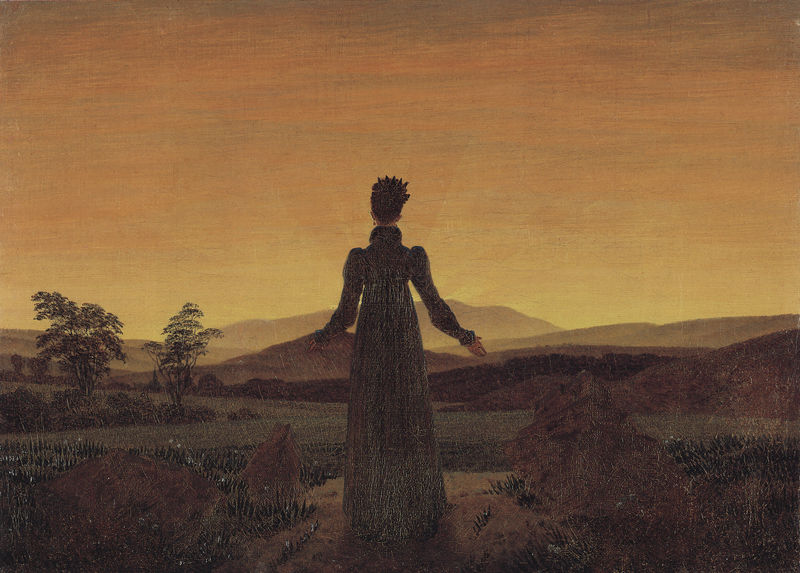
Titel: Frau in der Morgensonne
Künstler: Caspar David Friedrich
Standort: Essen (Ruhr)
Institution: Museum Folkwang
Schlagwörter: baum, berg, blau, blätter, dunkel, feder, felsen, himmel, laub, schatten, wolken, bäume, gelb, grün, landschaft, ocker, abend, blumen, braun, frau, frisur, grau, hell, hintergrund, kleid, licht, mitte, nacht, ohrring, orange, rücken, schwarz, blick, dame, gras, rot, weg, wiese, wolke, malerei, arme, kragen, lang, stehen, stein, steine, hände, dämmerung, ebene, erde, feld, felder, ferne, horizont, hügel, morgen, natur, sonnenaufgang, weite, busch, büsche, einsam, flach, gebüsch, schlank, sonne, sträucher, wiesen, land, haare, stehend, blatt, person, pflanzen, krone, deutschland, klar, rückenansicht, acker, getreide, heu, berge, fels, gebirge, abendsonne, bergkette, dunst, sonnenuntergang, silhouette, friedrich, romantik, finster, deutsch, hochsteckfrisur, allein, still, abendrot, abendstimmung, umriss, strahlen, haufen, zentralperspektive, rückenfigur, ästhetik, abendhimmel, strahl, bürgertum, laubbaum, gebet, rückansicht, sonnenstrahlen, grad, felsbrocken, brocken, caspar david friedrich, femme, david, soleil, gruß, hügelkette, ausgebreitete arme, zentriert, sichtweise, baume, hodler, caspar, tiefebene, soleil couchant, wolekn, begrüßen, caspar david, ausgewogen, kontemplativ, sonnenauffgang, mdächen, rüpcken, david#, frad, sonnensrahlen